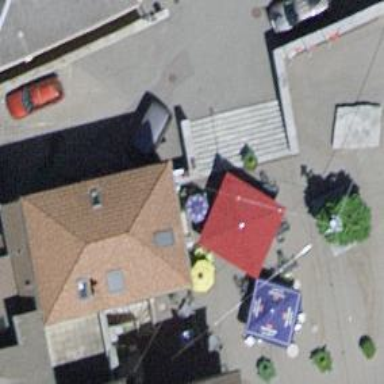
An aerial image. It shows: Restaurant.